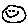
Label: smiley face